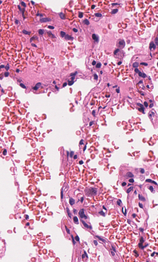
Tumor epithelial tissue: no
Tumor-associated stroma tissue: no
Normal tissue: yes